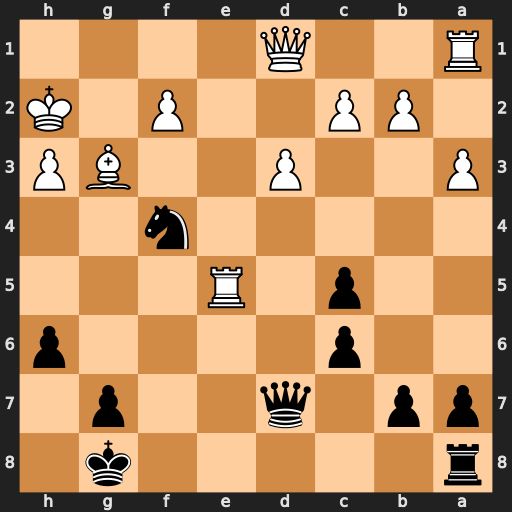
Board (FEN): r5k1/pp1q2p1/2p4p/2p1R3/5n2/P2P2BP/1PP2P1K/R2Q4
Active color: b
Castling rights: -
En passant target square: -
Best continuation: Qxh3+ Kg1 Qg2#